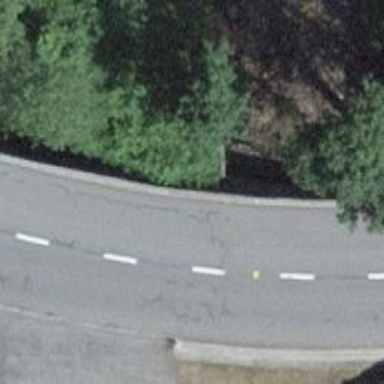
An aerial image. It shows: Culvert tunnel.